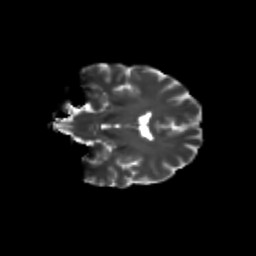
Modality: T2w
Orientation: coronal
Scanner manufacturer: siemens
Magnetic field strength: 3 T
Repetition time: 9.2 s
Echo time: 0.084 s